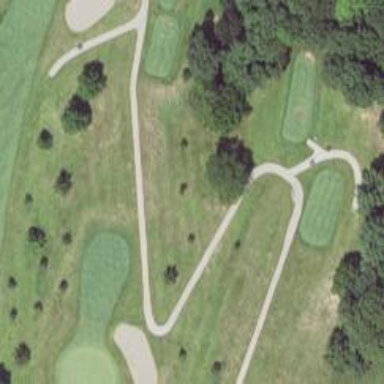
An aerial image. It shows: Service road designated as golf cart path.